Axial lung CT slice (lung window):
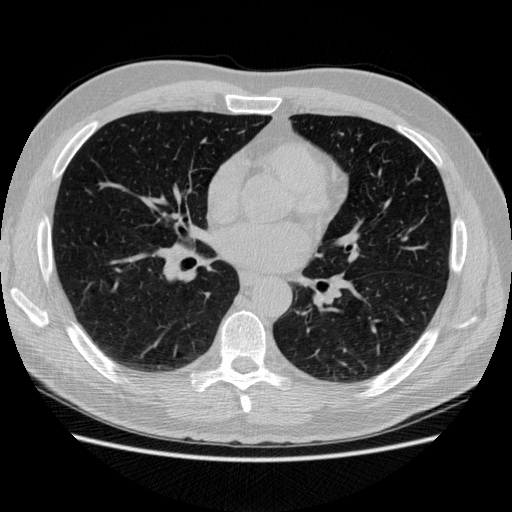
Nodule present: no